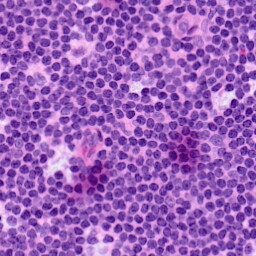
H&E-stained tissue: LymphNode